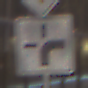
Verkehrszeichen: VerlaufVorfahrtsstrasse3
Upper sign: Vorfahrtsstrasse
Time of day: NotSpecified
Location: Indoor (Urban)
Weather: NotSpecified
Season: NotSpecified
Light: Artificial